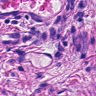
Metastatic tissue present: yes